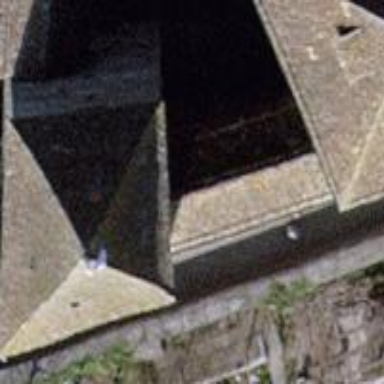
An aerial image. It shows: Building with pyramidal-shaped roof made of roof tiles.